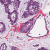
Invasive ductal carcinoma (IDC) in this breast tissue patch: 1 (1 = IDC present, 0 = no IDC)